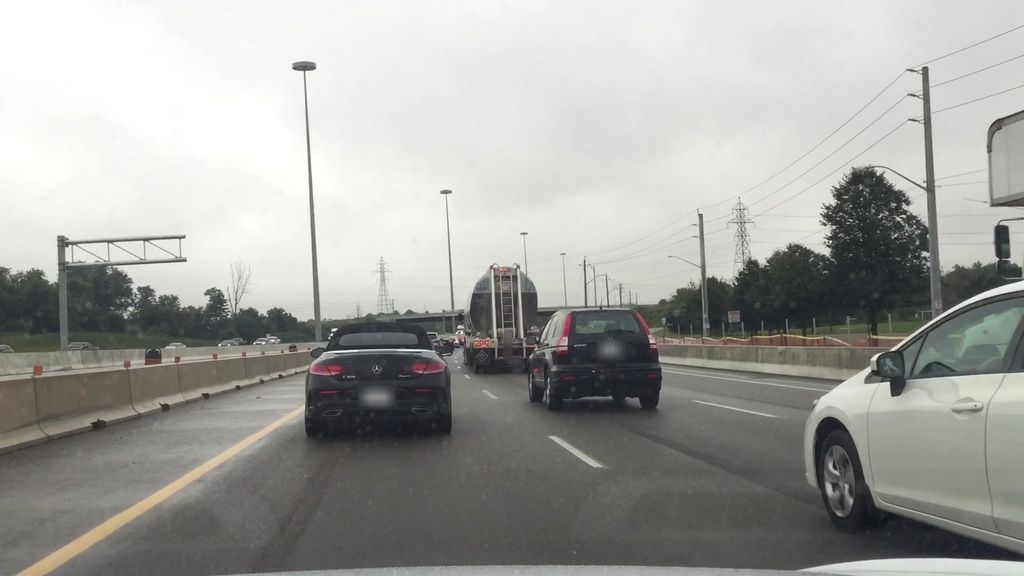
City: kitchener-waterloo